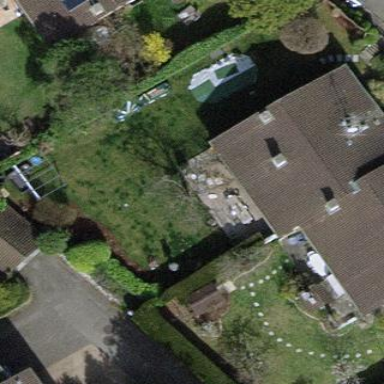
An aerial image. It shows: Garden enclosed by fence.